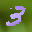
Label: 3